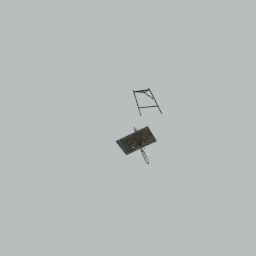
Label: mechanical